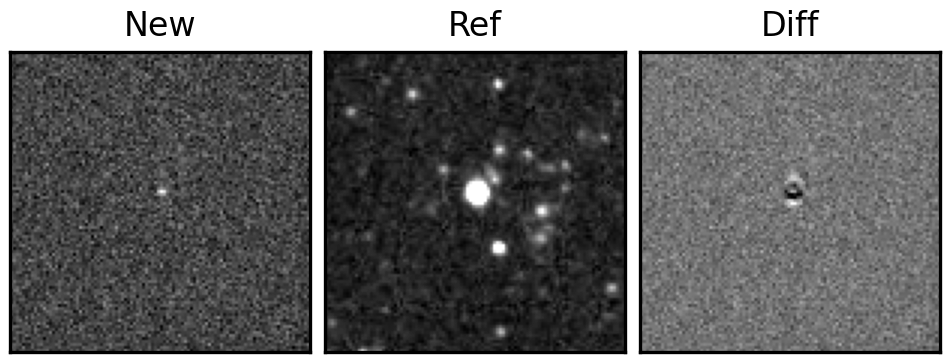
Label: bogus